Aerial crown-view tile of a tropical tree (Barro Colorado Island, Panama), acquired 20240918:
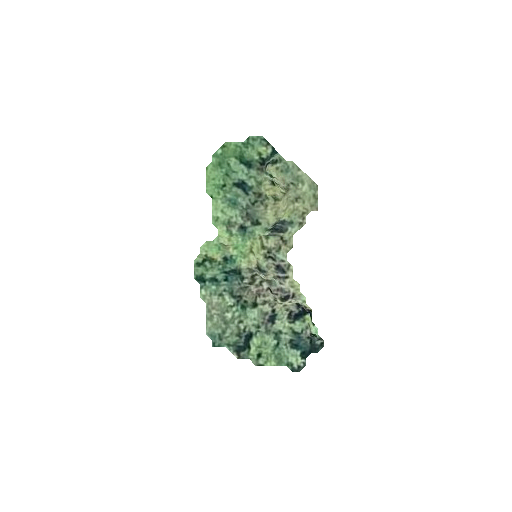
Species: Tachigali panamensis
GBIF accepted scientific name: Tachigali panamensis
Crown area: 32.493 m²